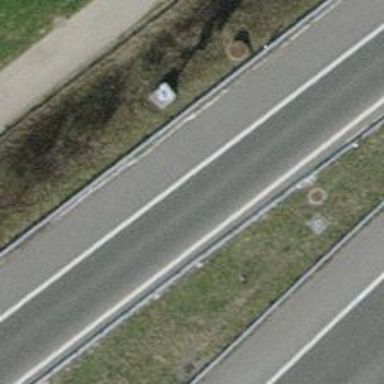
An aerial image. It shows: Asphalt motorway link.